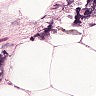
Metastatic tissue present: no